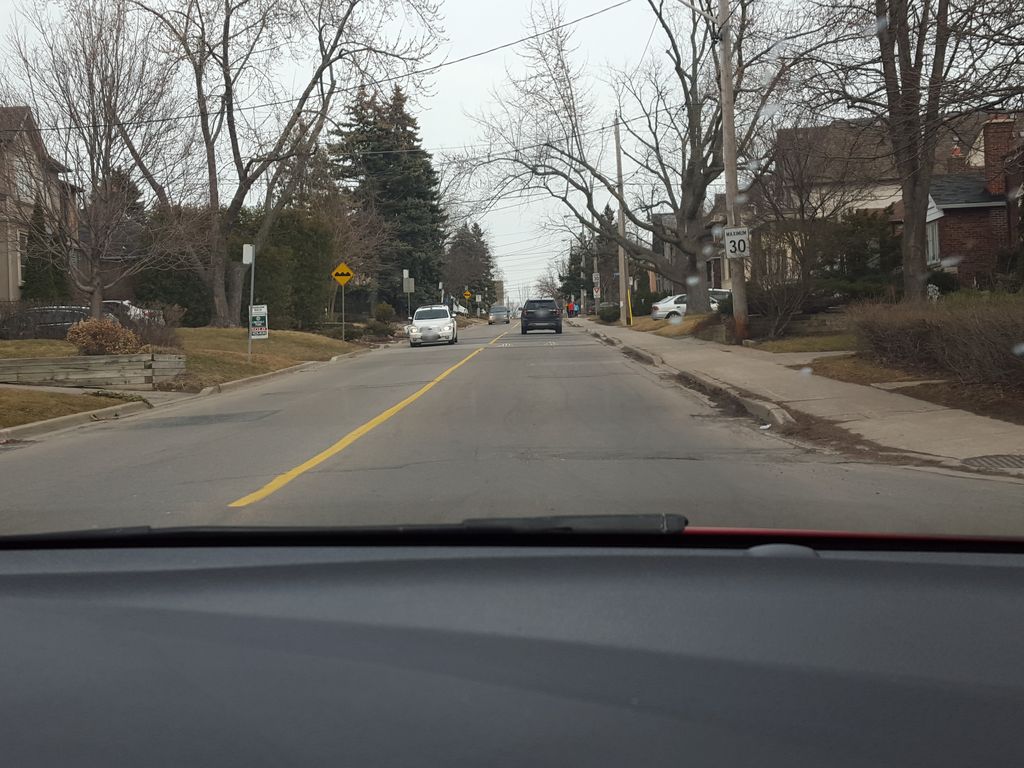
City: toronto